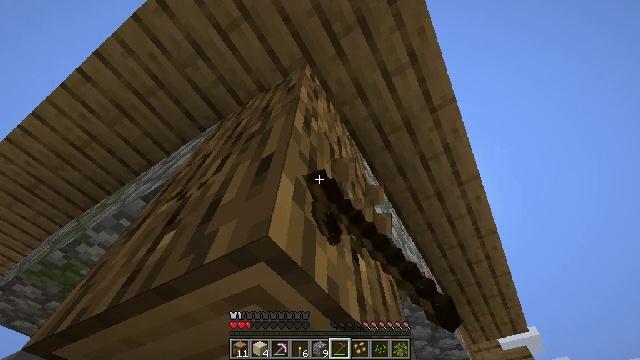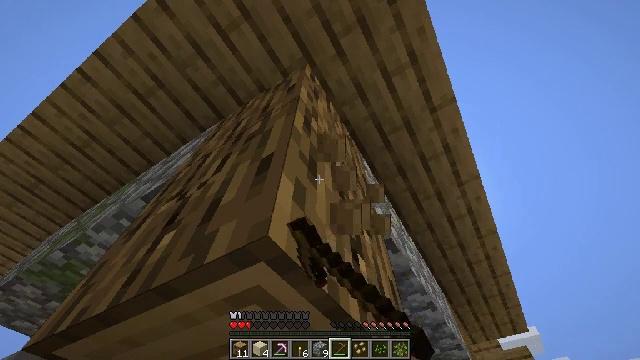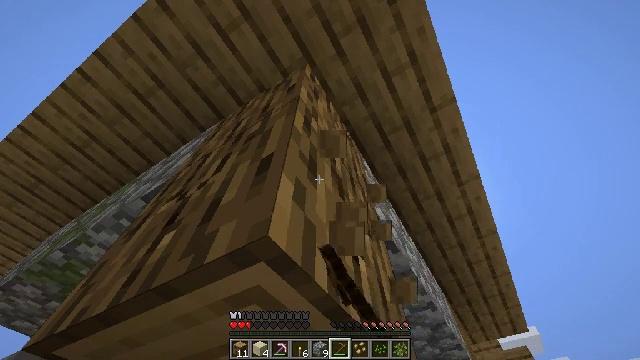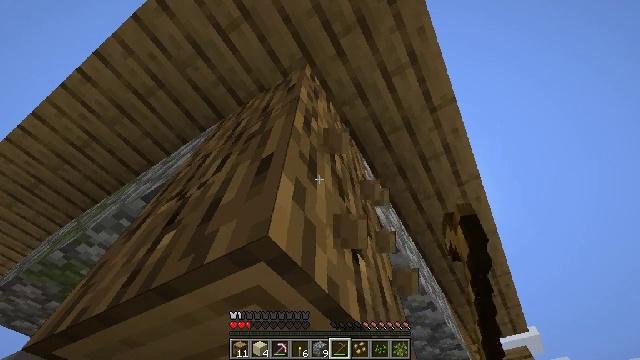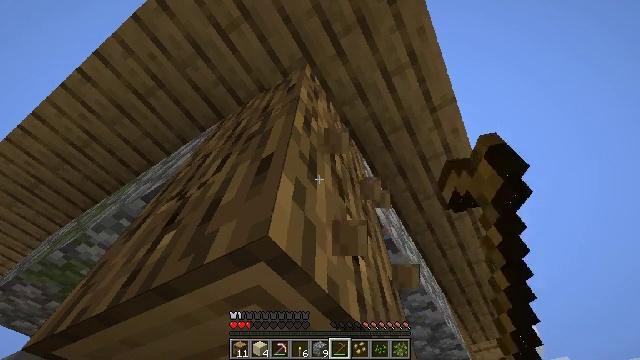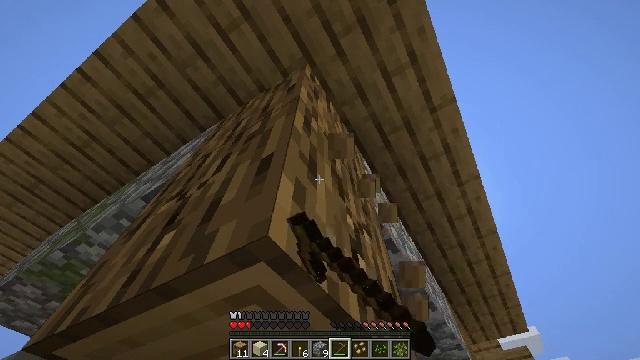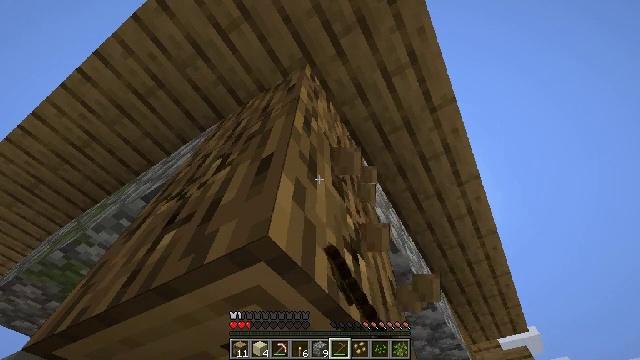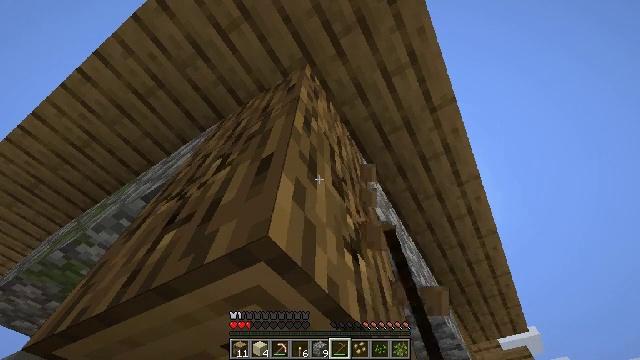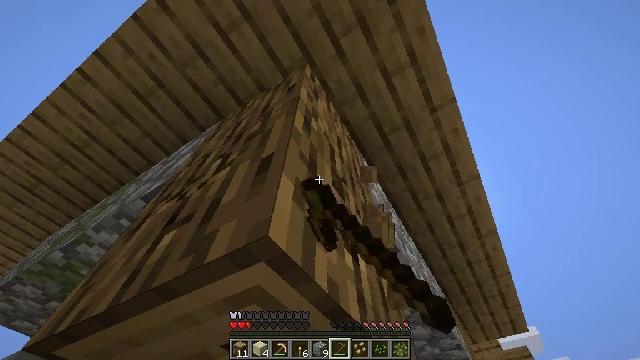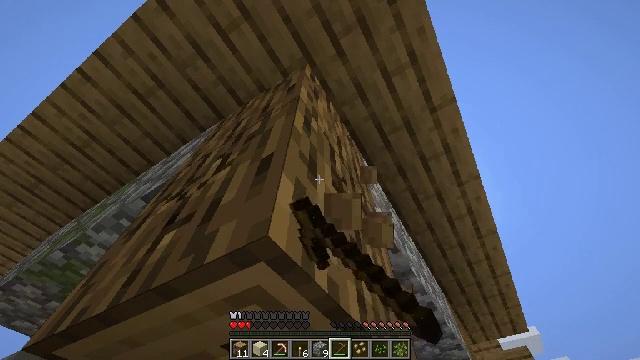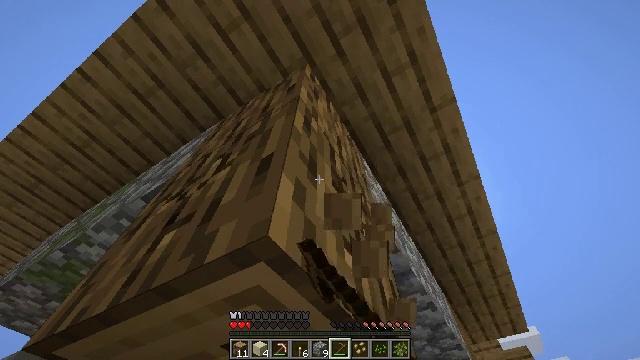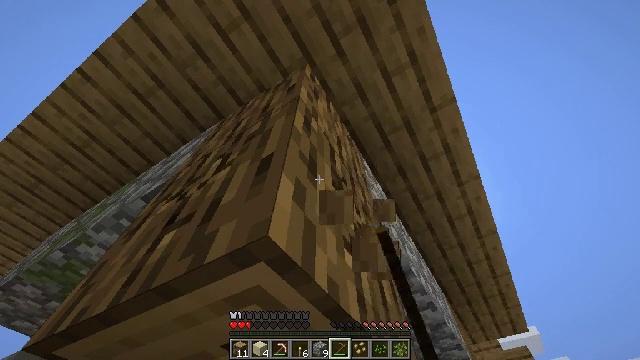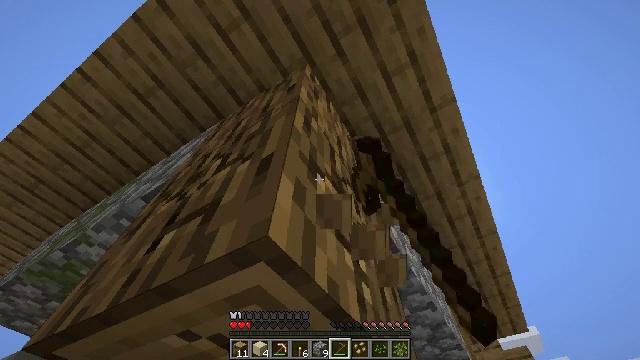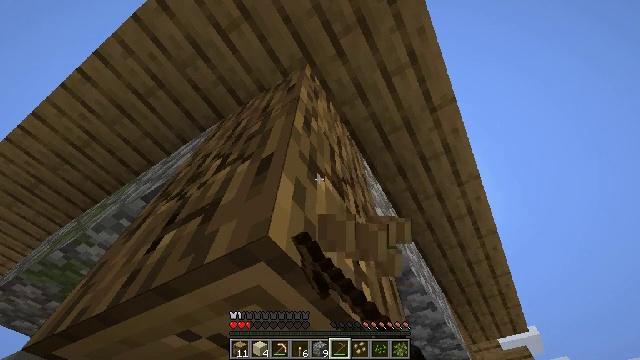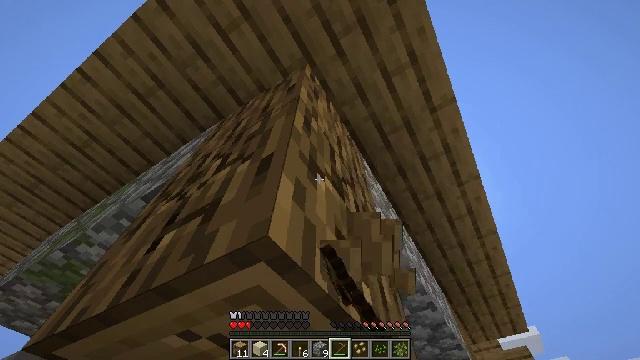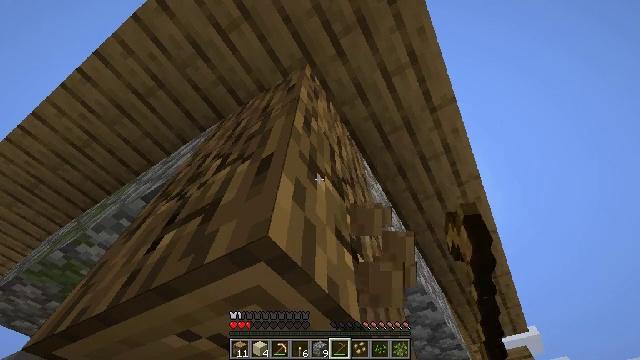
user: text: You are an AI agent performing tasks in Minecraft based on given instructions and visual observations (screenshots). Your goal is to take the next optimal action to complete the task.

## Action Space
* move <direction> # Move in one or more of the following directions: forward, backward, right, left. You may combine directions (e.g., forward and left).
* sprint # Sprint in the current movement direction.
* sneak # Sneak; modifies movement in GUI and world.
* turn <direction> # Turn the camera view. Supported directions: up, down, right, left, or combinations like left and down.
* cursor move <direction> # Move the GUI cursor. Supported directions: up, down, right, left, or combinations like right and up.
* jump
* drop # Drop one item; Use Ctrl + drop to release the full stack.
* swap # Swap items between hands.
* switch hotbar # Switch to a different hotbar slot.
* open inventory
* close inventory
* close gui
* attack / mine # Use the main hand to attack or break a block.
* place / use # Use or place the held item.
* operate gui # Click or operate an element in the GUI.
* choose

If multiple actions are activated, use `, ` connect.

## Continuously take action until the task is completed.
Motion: motion action
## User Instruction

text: Mine the oak log.
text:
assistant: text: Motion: attack / mine
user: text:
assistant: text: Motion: attack / mine
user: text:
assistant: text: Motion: attack / mine
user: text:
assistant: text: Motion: attack / mine
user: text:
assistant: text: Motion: attack / mine
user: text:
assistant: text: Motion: attack / mine
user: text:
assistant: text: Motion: attack / mine
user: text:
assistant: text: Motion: attack / mine
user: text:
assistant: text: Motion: attack / mine
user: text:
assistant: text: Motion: attack / mine
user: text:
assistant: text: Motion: attack / mine
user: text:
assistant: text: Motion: attack / mine
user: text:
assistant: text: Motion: attack / mine
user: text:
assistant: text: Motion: attack / mine
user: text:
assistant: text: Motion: attack / mine
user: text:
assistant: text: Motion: attack / mine
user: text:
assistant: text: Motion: attack / mine
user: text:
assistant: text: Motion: attack / mine
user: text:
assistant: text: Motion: attack / mine
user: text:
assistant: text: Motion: attack / mine
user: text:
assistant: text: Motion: attack / mine
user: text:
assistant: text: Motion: attack / mine
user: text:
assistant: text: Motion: attack / mine
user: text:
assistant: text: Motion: attack / mine
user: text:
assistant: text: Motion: attack / mine
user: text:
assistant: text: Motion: attack / mine
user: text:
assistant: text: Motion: attack / mine
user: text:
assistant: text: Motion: attack / mine
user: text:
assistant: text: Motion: attack / mine
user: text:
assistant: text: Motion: attack / mine